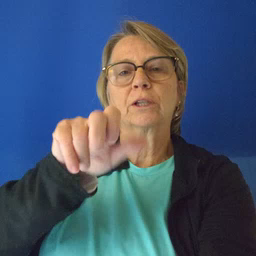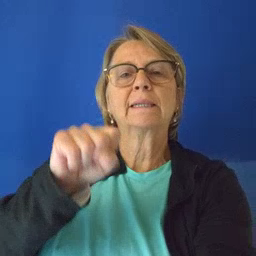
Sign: jeans